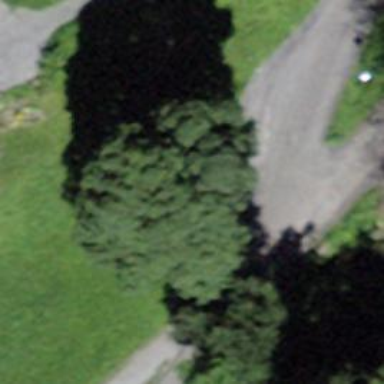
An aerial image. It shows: Red bench.